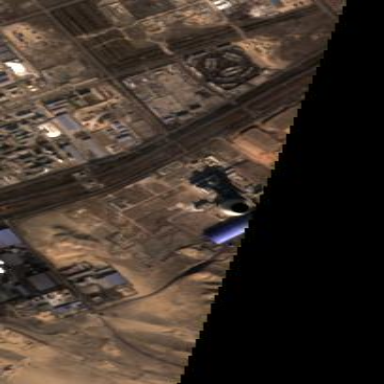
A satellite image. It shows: Industrial area with coal-powered plant.